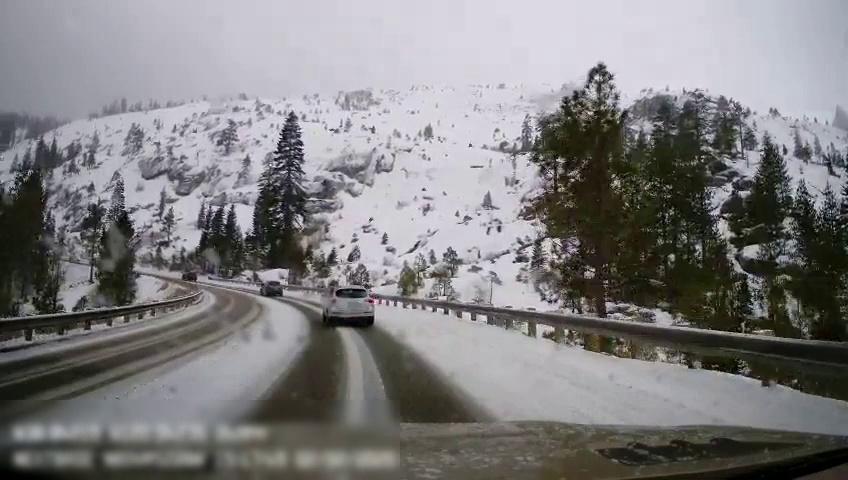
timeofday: Day
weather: Snowy
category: Drivable Space
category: Vehicles | Car
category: Vehicles | Car
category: Vehicles | Car